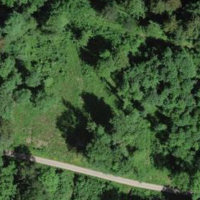
EUNIS habitat code: 44
Species observed at this site:
Prunella vulgaris